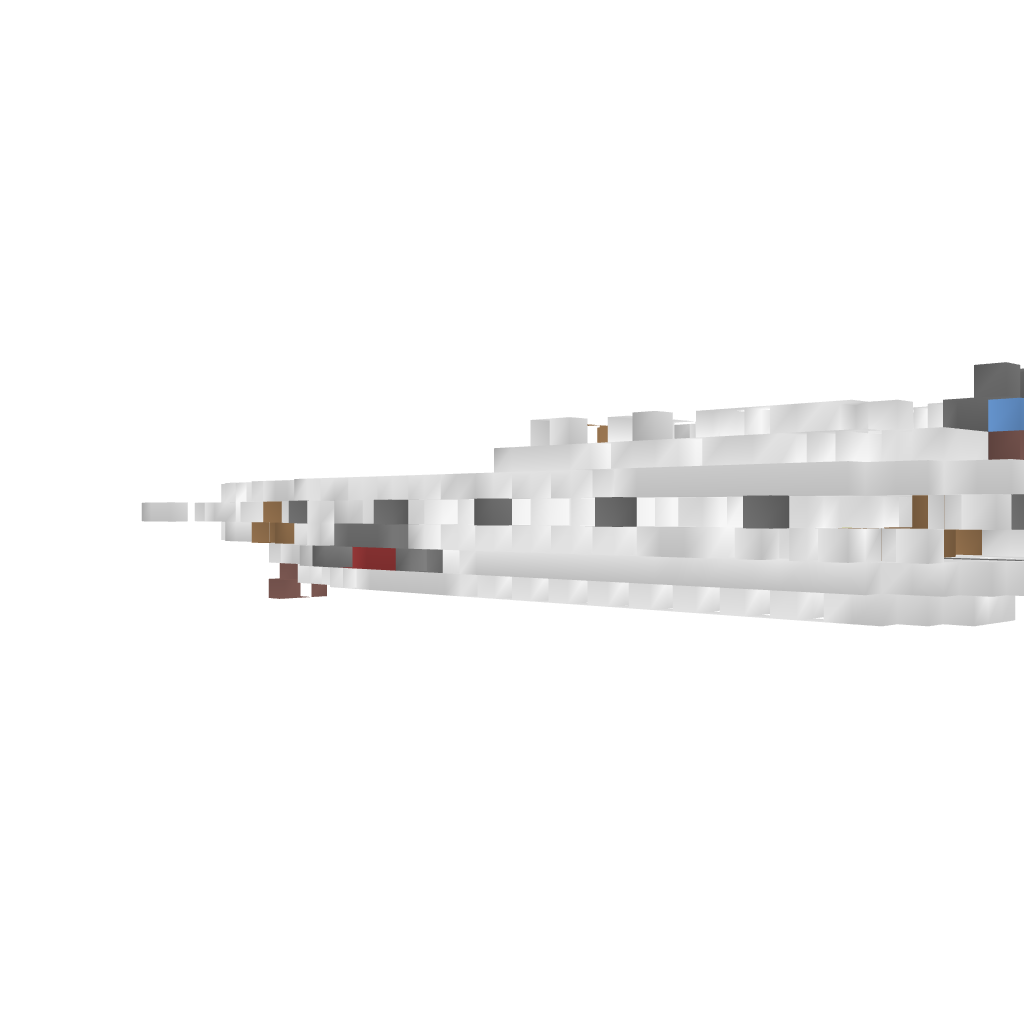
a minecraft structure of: War Airship - Silver Empire Raider bad low quality